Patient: sex M, age 31
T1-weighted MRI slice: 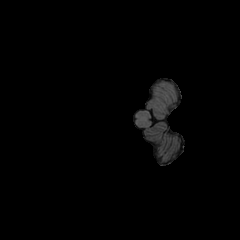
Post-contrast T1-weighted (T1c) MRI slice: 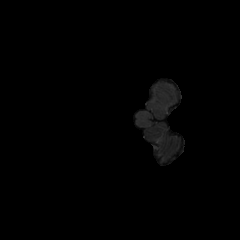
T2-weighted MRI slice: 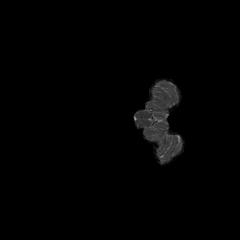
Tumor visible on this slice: no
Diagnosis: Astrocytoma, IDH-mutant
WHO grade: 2